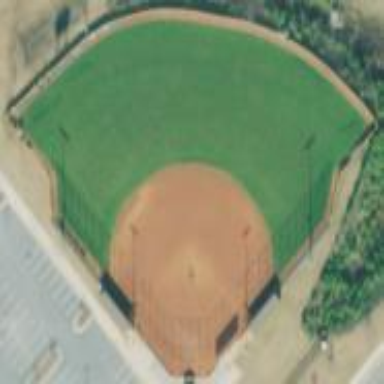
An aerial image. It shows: Baseball pitch for leisure and sports activities.